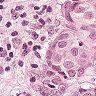
Metastatic tissue present: yes